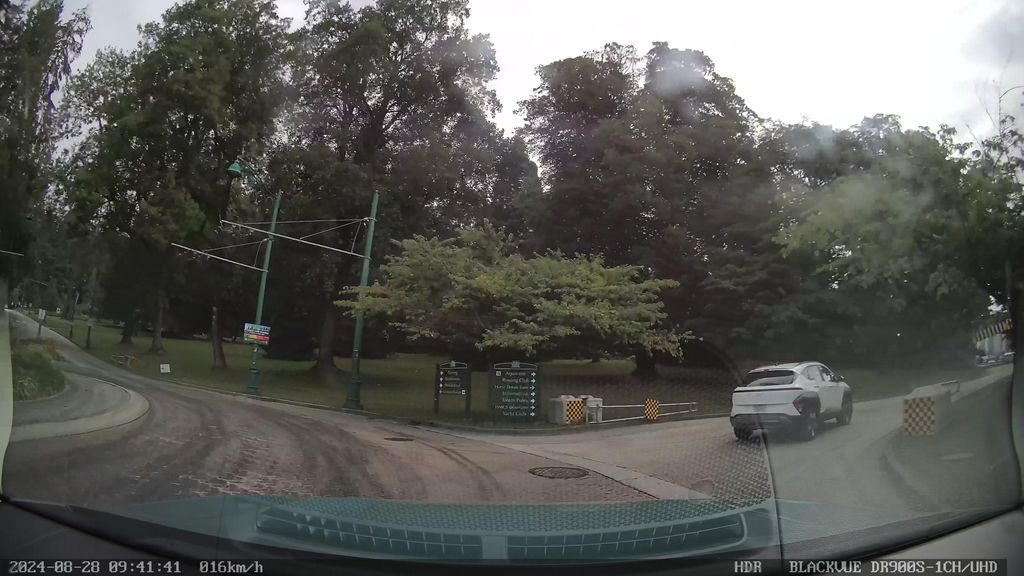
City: vancouver